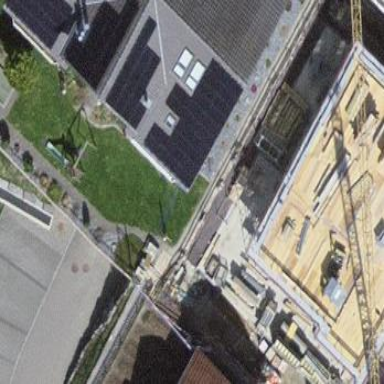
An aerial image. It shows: Solar power generator using photovoltaic panels.